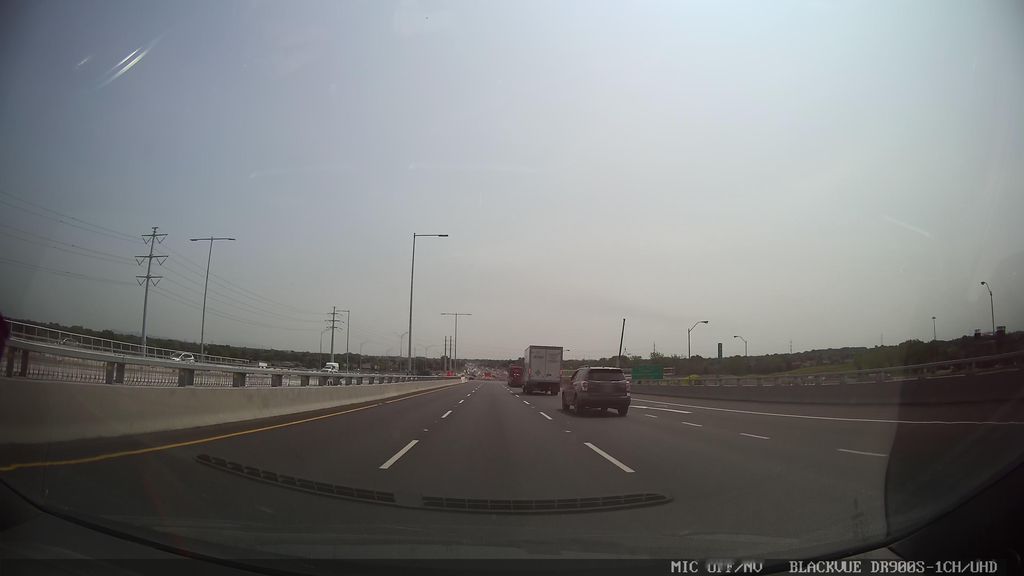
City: montreal